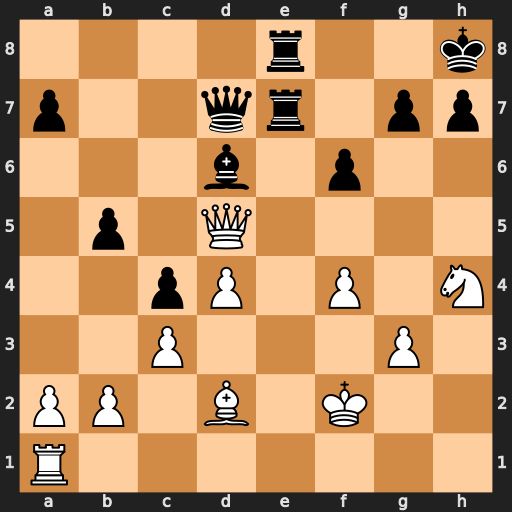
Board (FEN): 4r2k/p2qr1pp/3b1p2/1p1Q4/2pP1P1N/2P3P1/PP1B1K2/R7
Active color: w
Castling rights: -
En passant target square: -
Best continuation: Ng6+ hxg6 Rh1+ Qh3 Rxh3#